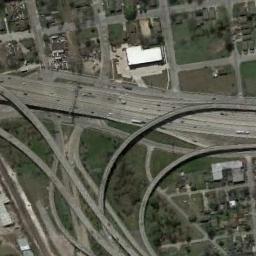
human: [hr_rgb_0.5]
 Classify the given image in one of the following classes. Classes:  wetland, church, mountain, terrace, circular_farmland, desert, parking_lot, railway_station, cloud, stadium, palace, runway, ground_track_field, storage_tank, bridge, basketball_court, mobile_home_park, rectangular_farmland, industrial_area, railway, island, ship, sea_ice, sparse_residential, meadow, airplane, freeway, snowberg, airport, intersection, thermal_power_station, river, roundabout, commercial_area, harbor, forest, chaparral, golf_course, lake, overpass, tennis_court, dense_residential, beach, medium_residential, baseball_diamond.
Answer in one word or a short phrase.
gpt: overpass